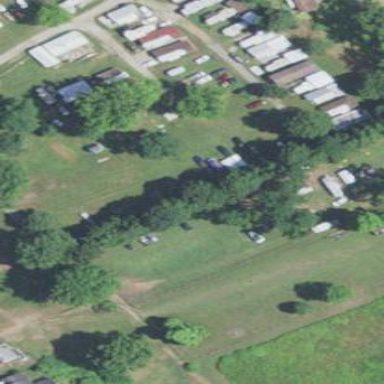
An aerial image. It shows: Campsite designated for tourism.